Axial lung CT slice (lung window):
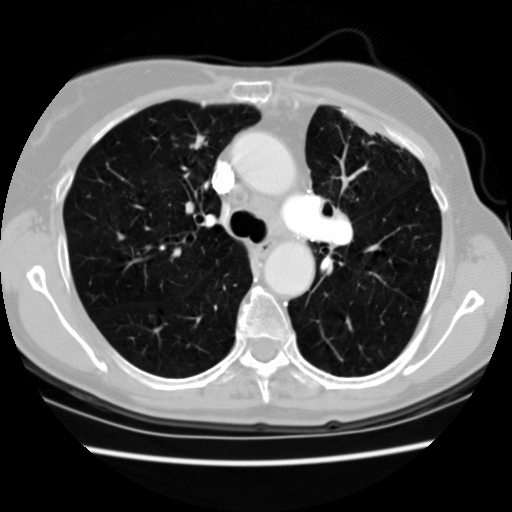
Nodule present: yes
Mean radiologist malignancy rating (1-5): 4.75